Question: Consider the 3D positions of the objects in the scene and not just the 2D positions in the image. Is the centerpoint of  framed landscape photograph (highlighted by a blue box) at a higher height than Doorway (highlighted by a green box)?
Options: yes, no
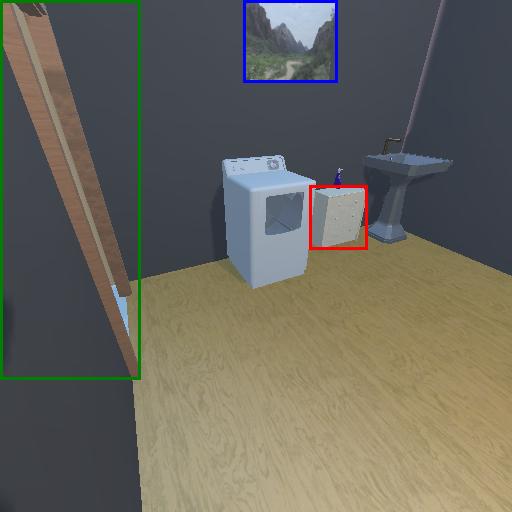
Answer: yes